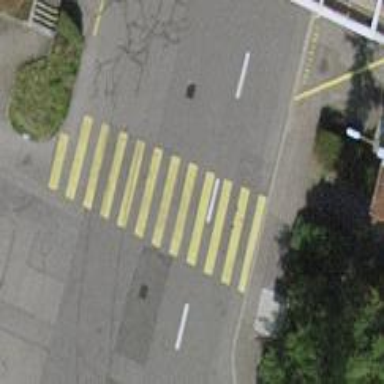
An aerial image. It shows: Zebra crossing on the road.